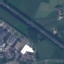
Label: Highway